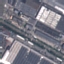
Label: Industrial